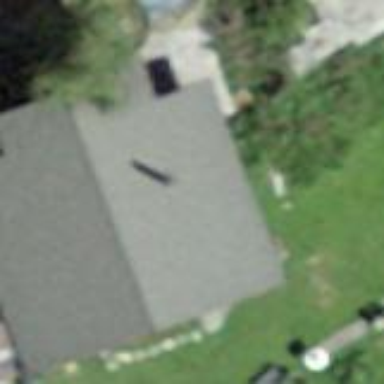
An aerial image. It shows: Part of building.